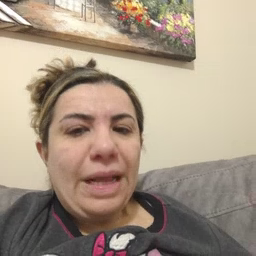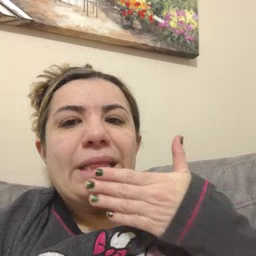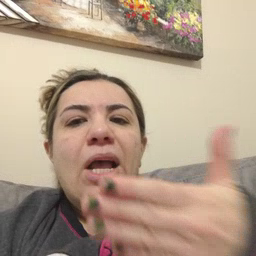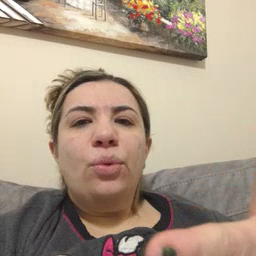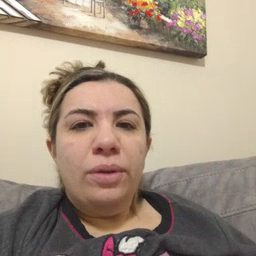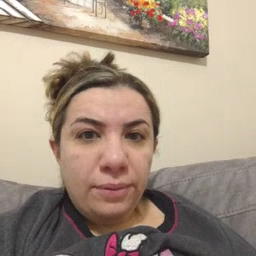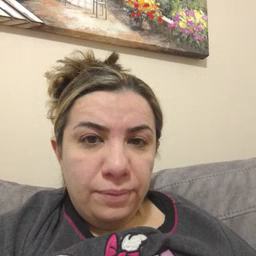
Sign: thankyou